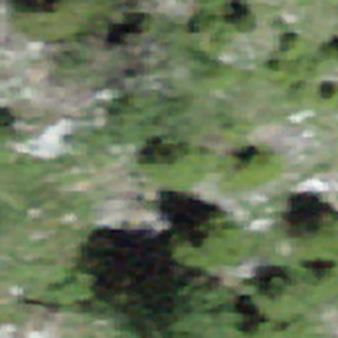
Label: other